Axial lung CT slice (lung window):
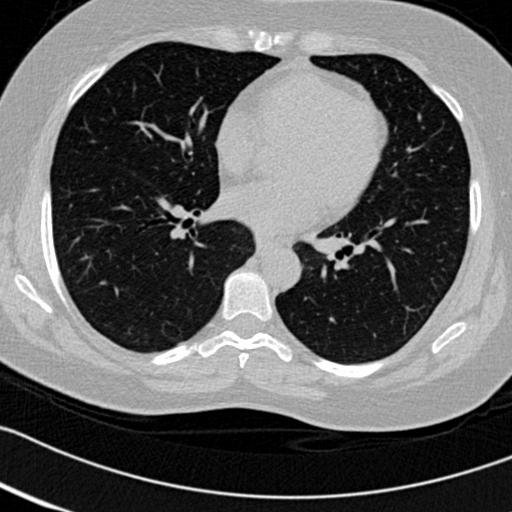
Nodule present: no